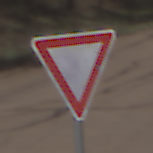
Verkehrszeichen: VorfahrtGewaehren
Umgebung: Outdoor, RoadRail
Tageszeit: Midday
Wetter: Clear
Licht: Natural
Jahreszeit: NotSpecified
Kontrast: HighContrast